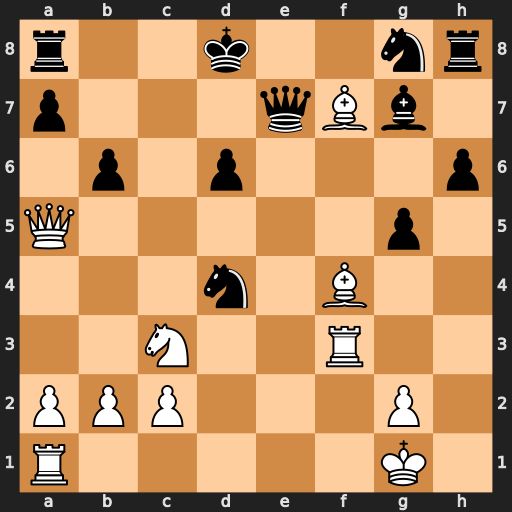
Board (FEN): r2k2nr/p3qBb1/1p1p3p/Q5p1/3n1B2/2N2R2/PPP3P1/R5K1
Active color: w
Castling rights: -
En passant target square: -
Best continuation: Qd5 Nxf3+ gxf3 Rc8 Bxd6